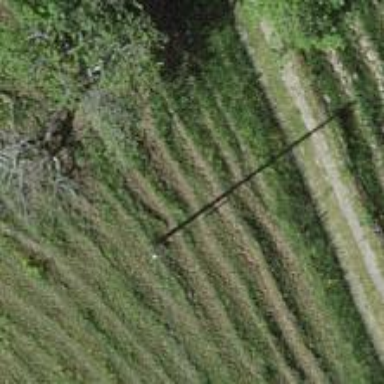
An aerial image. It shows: Power pole.